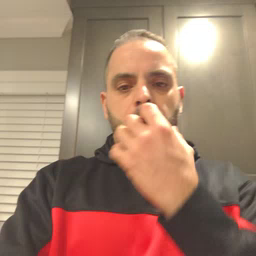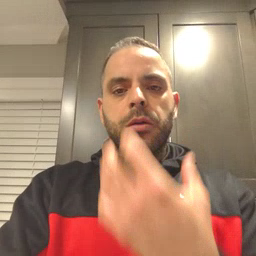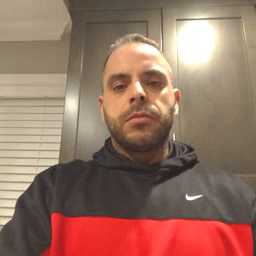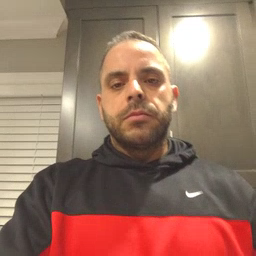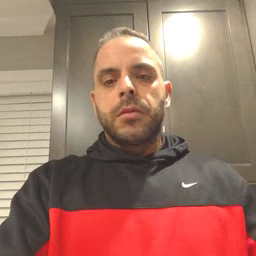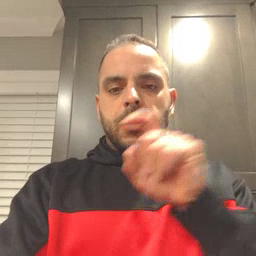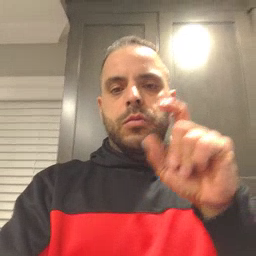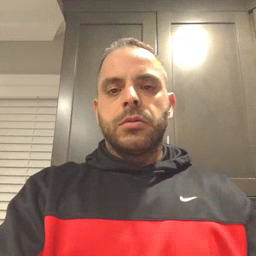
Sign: closet